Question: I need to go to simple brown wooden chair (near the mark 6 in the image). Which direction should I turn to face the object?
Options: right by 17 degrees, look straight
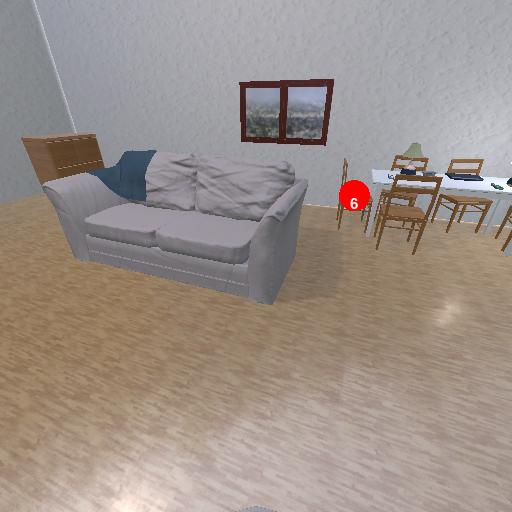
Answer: right by 17 degrees